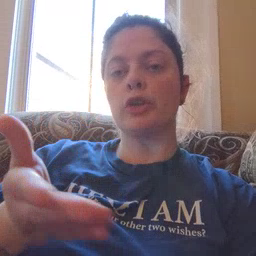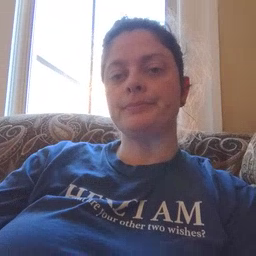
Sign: book